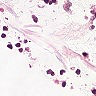
Metastatic tissue present: no